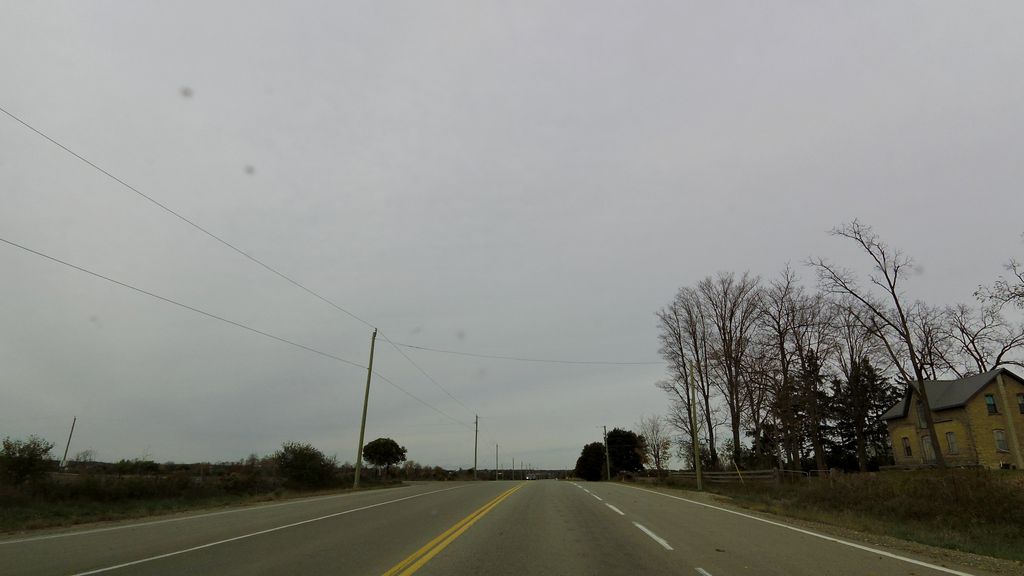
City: kitchener-waterloo